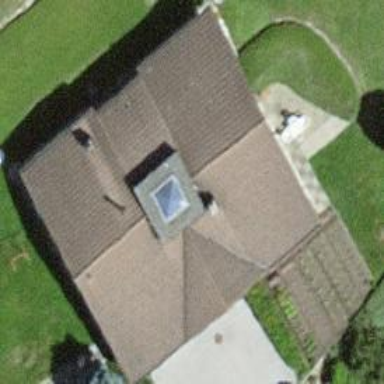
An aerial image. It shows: Simple and straightforward house.